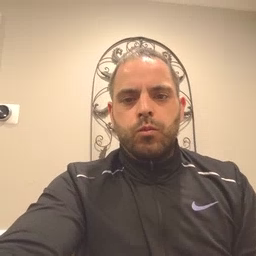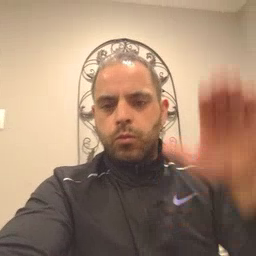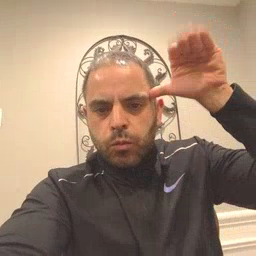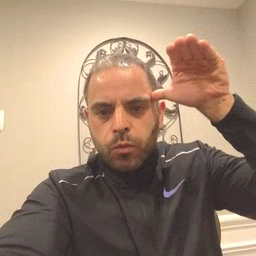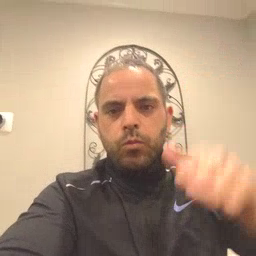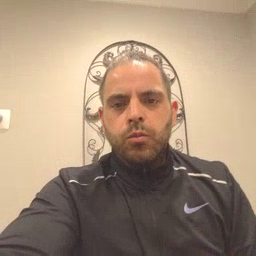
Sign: donkey